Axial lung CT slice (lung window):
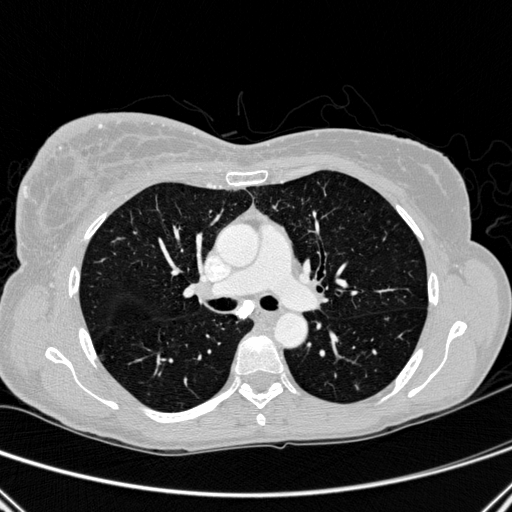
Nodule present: no